Question: I'm trying to implement an ad banner into my app, and I'm using the code that google gives you off their site but I'm still getting error as shown bellow. Why am I have these problems? am I missing anything?
I'm now getting this problem when I run the app -
2015-07-17 09:59:16.459 Jus Reign[7155:<PHONE>] First throw call stack:
(0x1865e82d8 0x1982bc0e4 0x1865e7f5c 0x187421480 0x186513520 0x18b480734 0x18b37c318 0x18b0609bc 0x18b060928 0x18b067164 0x18b064814 0x18b0d6880 0x18b2eaa28 0x18b2ed19c 0x18b2eb70c 0x18ee1d3c8 0x1865a027c 0x18659f384 0x18659d9a8 0x1864c92d4 0x18b0cc3d0 0x18b0c6f40 0x1000b4de0 0x198966a08)
libc++abi.dylib: terminating with uncaught exception of type NSException
(lldb)
on the code -
'''
int main(int argc, char * argv[]) {
@autoreleasepool {
return UIApplicationMain(argc, argv, nil, NSStringFromClass([AppDelegate class]));
}
'''
}
and it says Thread 1: signal SIGABRT
sorry if I sound really dumb about all this but I'm still a beginner
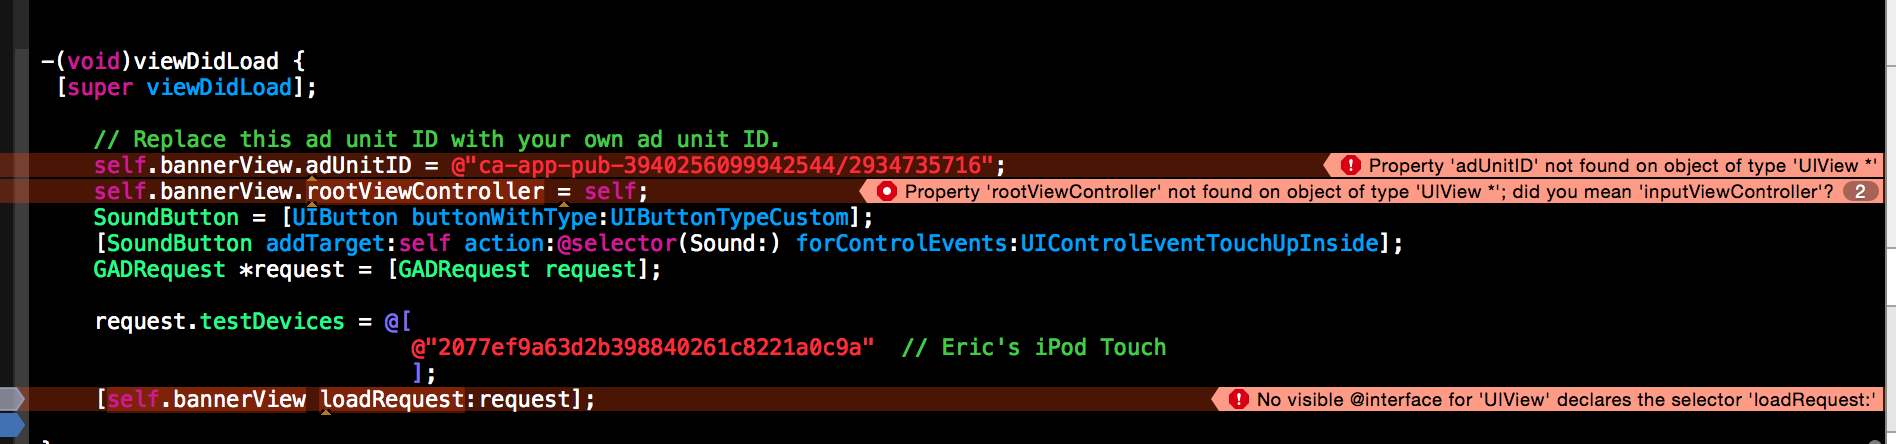
Answer: Currently, XCode thinks that your banner view is a regular . To fix it:
- -